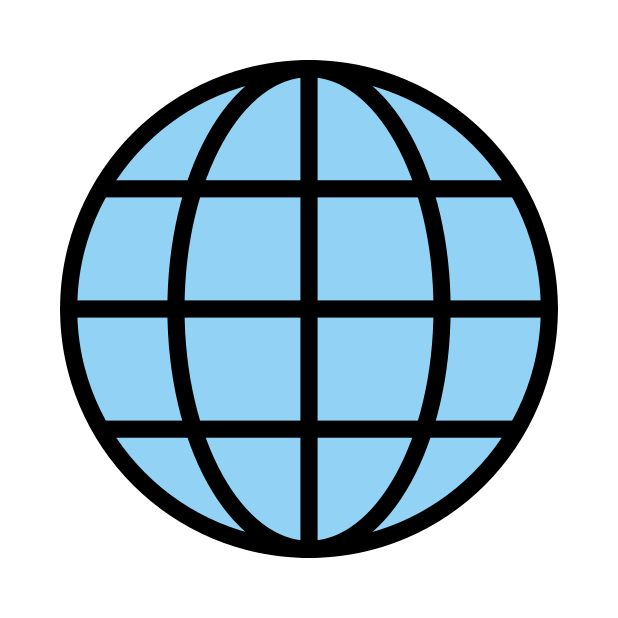
Emoji: 🌐
Name: globe with meridians
Unicode: 0x1f310